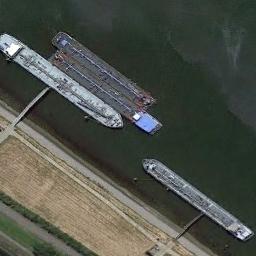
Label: ship